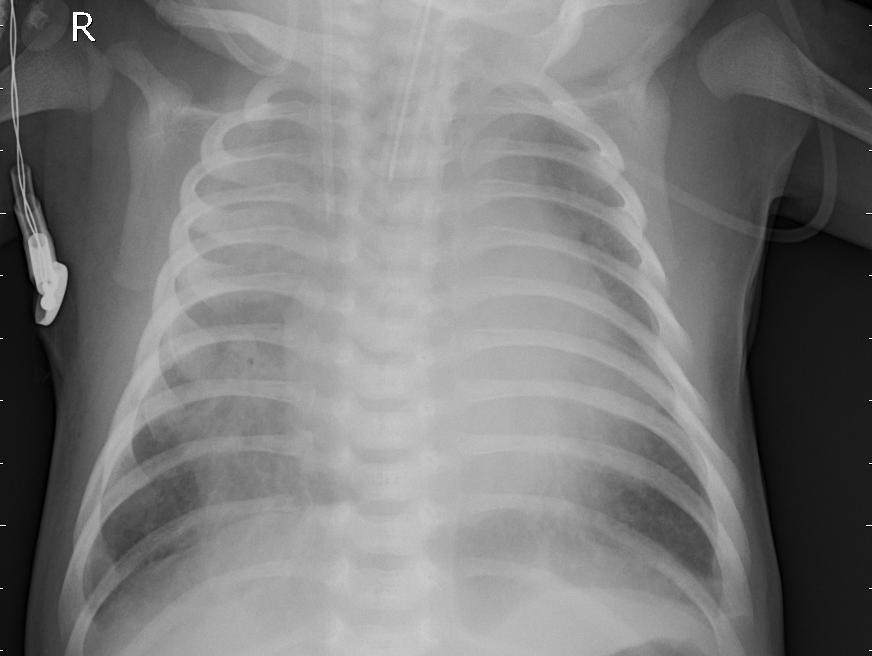
Diagnosis: PNEUMONIA